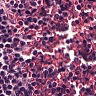
Metastatic tissue present: no